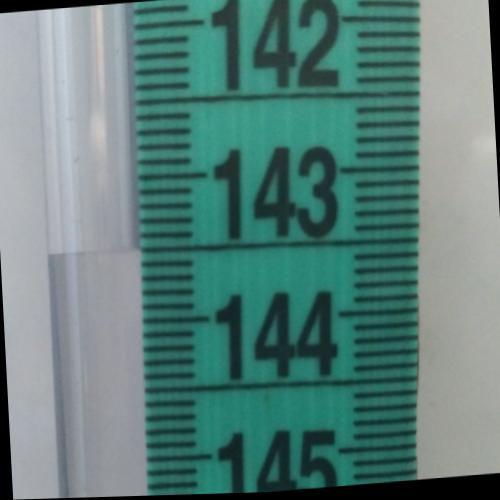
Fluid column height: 143.5 cm